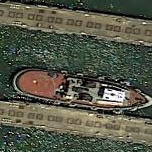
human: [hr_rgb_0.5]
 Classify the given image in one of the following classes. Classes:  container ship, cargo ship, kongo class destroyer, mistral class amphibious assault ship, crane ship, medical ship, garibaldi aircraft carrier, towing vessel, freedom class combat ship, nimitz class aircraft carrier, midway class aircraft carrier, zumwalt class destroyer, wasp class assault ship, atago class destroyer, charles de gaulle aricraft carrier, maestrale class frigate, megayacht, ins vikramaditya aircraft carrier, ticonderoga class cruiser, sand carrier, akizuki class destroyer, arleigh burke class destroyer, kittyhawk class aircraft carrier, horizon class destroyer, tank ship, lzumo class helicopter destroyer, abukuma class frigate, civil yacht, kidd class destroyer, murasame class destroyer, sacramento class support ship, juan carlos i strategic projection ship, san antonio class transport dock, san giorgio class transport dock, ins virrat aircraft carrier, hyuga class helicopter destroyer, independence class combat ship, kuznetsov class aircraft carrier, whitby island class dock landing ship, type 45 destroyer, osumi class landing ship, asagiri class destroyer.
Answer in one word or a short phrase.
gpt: Towing vessel